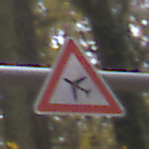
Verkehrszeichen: FlugbetriebRechts
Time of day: MorningAfternoon
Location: Outdoor (Nature)
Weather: Overcast
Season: Autumn
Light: Natural